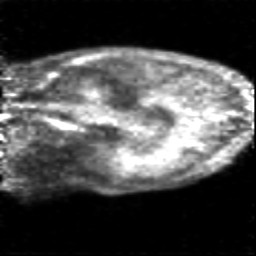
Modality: PET
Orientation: sagittal
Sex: female
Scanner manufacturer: siemens